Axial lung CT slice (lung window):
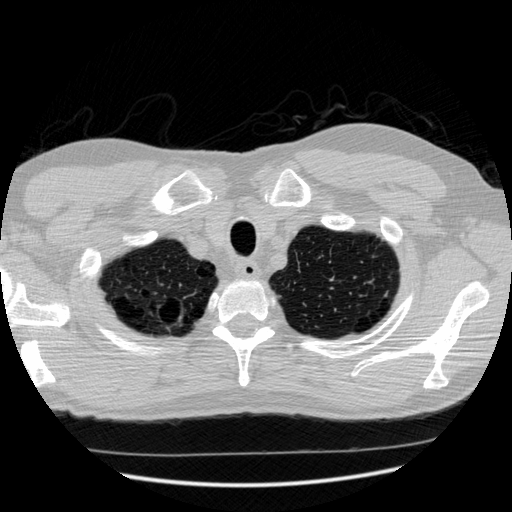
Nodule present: no